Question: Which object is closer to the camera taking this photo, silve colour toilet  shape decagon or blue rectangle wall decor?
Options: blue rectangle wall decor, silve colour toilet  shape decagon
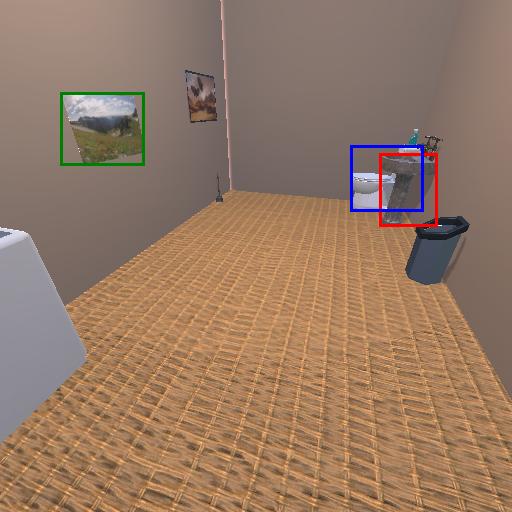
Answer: blue rectangle wall decor